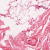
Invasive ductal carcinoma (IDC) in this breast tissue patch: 0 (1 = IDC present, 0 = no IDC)